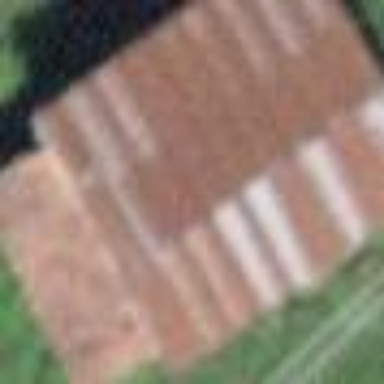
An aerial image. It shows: Barn.